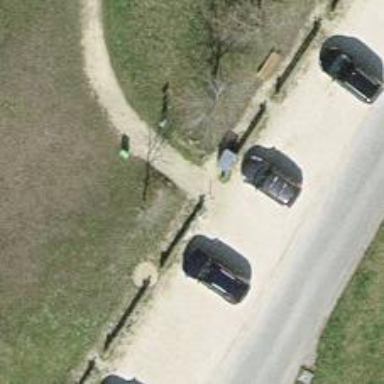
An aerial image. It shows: Bollard barrier.